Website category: university
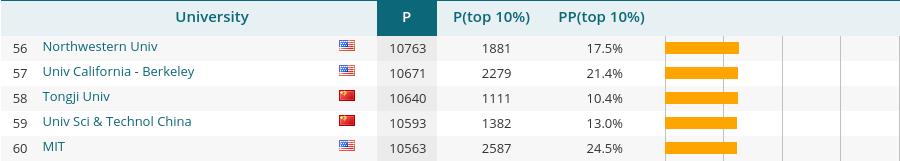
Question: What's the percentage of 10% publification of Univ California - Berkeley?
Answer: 21.4%

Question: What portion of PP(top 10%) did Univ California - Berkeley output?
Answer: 21.4%

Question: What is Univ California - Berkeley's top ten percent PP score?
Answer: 21.4%

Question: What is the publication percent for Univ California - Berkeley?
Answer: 21.4%

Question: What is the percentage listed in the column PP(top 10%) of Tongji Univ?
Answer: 10.4%

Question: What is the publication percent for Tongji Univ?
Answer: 10.4%

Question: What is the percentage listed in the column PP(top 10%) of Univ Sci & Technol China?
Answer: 13.0%

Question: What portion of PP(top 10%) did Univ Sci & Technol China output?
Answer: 13.0%

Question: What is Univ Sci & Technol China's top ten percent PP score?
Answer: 13.0%

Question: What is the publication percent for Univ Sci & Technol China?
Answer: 13.0%

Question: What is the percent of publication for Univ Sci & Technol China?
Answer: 13.0%

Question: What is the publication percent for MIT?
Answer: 24.5%

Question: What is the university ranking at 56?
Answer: Northwestern Univ

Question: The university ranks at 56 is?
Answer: Northwestern Univ

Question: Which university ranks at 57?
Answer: Univ California - Berkeley

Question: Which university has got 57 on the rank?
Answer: Univ California - Berkeley

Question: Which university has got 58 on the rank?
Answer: Tongji Univ

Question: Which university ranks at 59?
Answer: Univ Sci & Technol China

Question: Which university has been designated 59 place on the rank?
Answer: Univ Sci & Technol China

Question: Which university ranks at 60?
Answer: MIT

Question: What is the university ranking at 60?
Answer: MIT

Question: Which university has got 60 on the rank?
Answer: MIT

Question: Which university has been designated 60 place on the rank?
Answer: MIT

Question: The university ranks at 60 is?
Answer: MIT

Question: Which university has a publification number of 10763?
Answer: Northwestern Univ

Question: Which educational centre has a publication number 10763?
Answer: Northwestern Univ

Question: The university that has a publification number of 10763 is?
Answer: Northwestern Univ

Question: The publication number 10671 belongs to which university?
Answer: Univ California - Berkeley

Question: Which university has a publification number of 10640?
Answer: Tongji Univ

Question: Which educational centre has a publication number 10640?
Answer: Tongji Univ

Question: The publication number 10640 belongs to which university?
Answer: Tongji Univ

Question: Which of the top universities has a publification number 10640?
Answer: Tongji Univ

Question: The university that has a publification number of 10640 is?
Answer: Tongji Univ

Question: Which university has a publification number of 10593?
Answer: Univ Sci & Technol China

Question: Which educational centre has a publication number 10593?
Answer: Univ Sci & Technol China

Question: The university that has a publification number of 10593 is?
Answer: Univ Sci & Technol China

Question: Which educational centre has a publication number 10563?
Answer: MIT

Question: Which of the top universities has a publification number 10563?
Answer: MIT

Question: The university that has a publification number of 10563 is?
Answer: MIT

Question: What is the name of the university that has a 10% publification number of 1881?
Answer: Northwestern Univ

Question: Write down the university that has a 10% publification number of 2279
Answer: Univ California - Berkeley

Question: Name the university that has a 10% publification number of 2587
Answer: MIT